Field crop: maize
Growth stage: 1
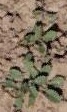
Species: convolvulus